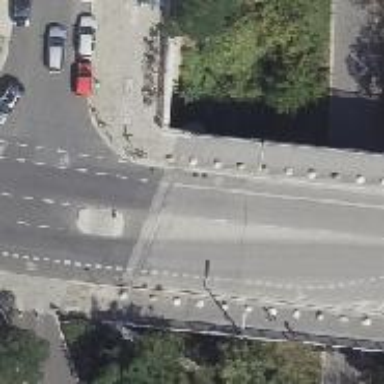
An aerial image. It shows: Residential road with asphalt surface. There are separate sidewalks and cycle lane on both sides.